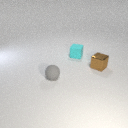
small gray rubber sphere in front of small cyan rubber cube